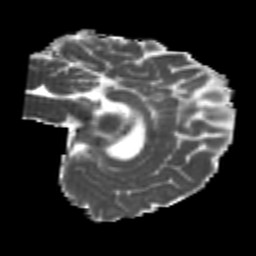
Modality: MD
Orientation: sagittal
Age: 20
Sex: male
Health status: healthy
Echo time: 0.074 s